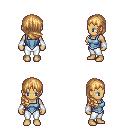
a pixel art fantasy rpg character, female body template, human, tanned skin, blue vest, white pants, light blonde right-swept hairstyle, white cloth bracers, four views (front, back, left, right), 2x2 character sprite sheet, small pixel art, hard edges, no anti-aliasing